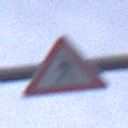
Verkehrszeichen: FussgaengerRechts
Umgebung: Outdoor, Urban
Tageszeit: SunriseSunset
Wetter: PartlyCloudy
Licht: Natural
Jahreszeit: NotSpecified
Kontrast: LowContrast